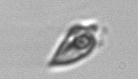
Label: Oxytoxum